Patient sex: M
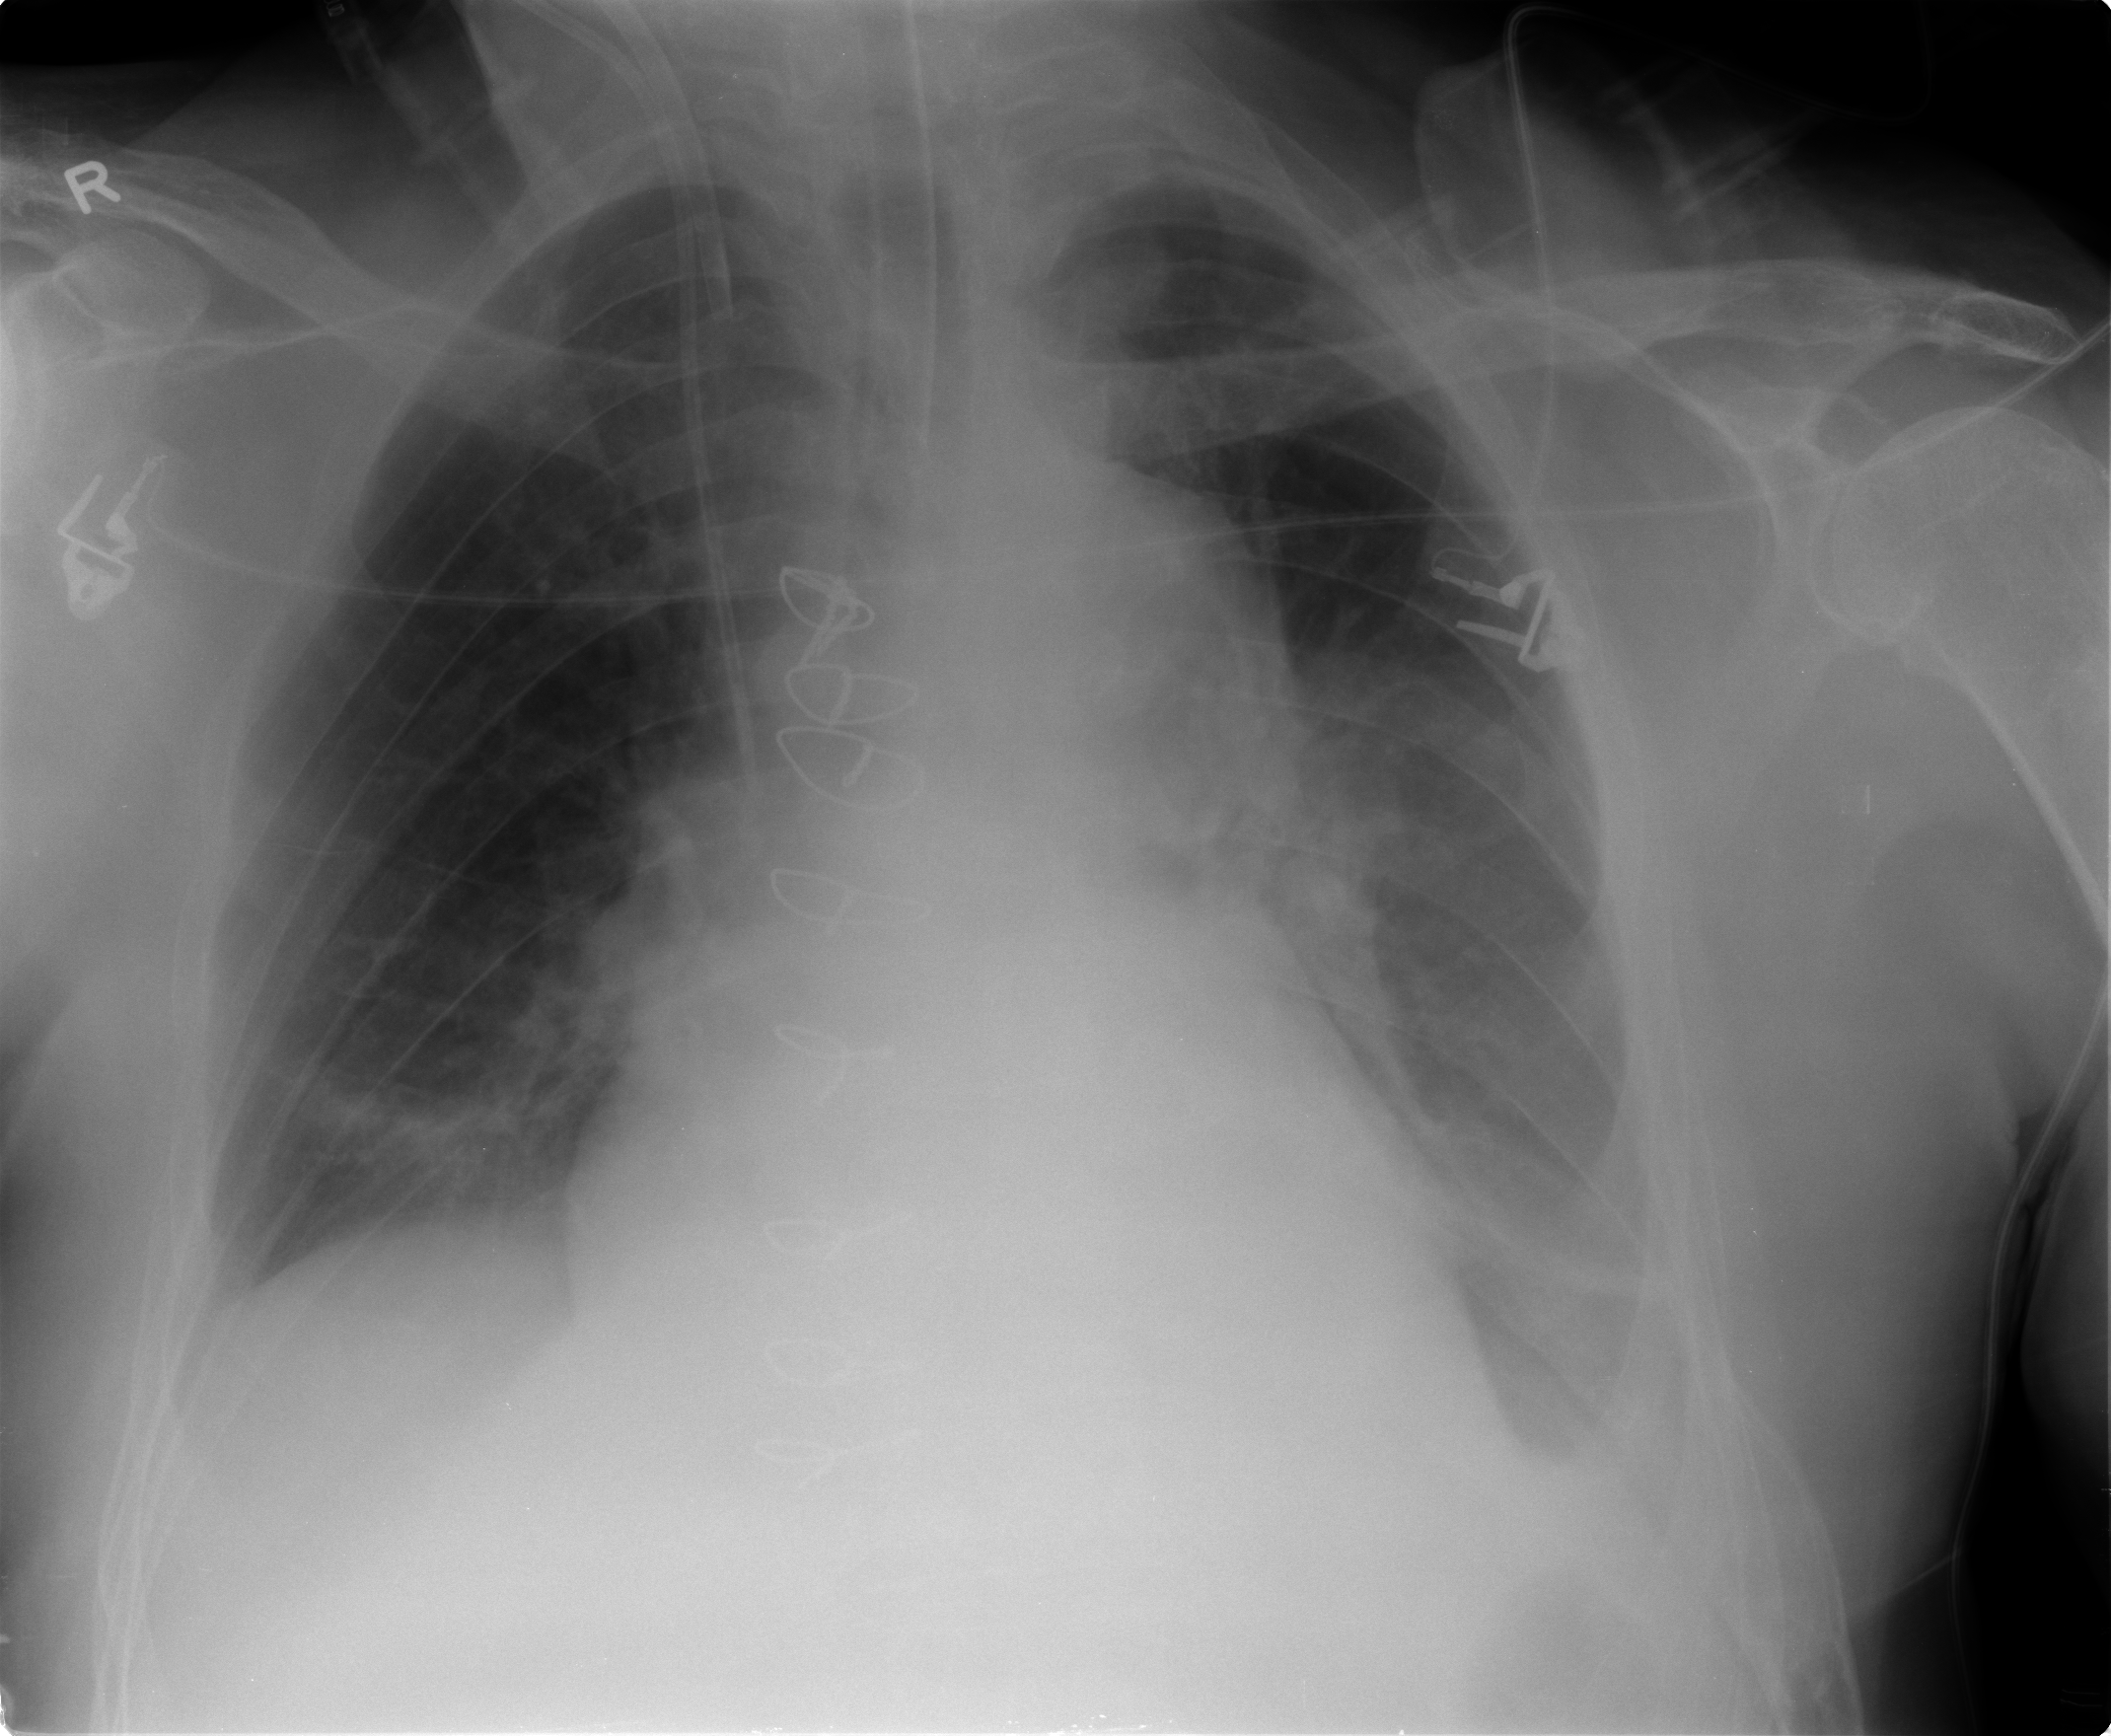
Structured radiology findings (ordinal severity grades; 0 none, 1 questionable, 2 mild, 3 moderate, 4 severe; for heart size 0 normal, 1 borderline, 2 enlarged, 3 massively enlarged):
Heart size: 2
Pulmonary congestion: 2
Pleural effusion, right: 2
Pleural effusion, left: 3
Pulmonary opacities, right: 0
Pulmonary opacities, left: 0
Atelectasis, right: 2
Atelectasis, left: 3